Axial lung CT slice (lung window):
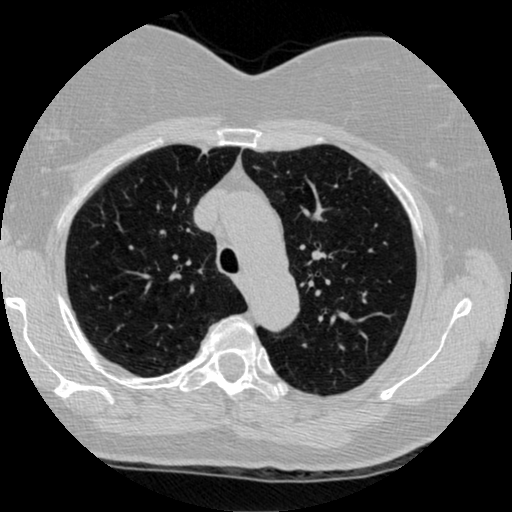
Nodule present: no